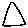
Label: triangle